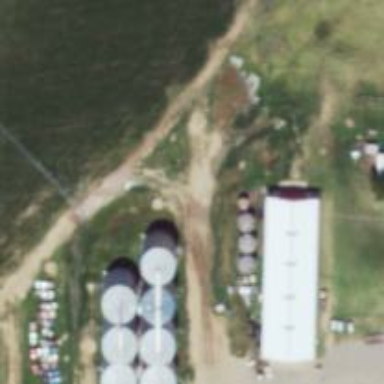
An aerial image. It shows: Silo.